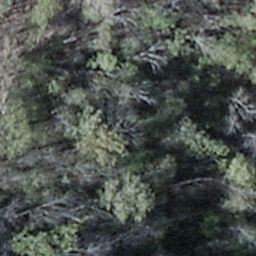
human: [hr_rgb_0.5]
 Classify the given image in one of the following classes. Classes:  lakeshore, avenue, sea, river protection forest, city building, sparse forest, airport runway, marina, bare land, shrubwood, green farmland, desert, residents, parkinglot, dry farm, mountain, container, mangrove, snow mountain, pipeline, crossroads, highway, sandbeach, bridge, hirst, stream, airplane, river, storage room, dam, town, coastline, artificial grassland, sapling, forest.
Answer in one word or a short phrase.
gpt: shrubwood